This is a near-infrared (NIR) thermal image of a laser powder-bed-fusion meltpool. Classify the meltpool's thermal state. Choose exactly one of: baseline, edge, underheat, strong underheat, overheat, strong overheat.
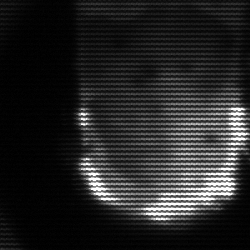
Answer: baseline